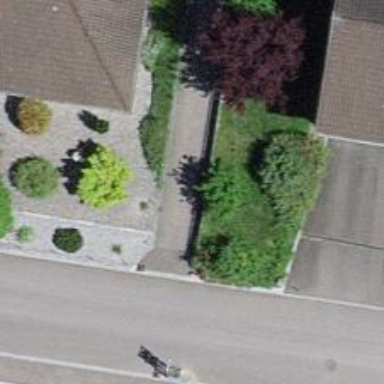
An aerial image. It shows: Paved footway.